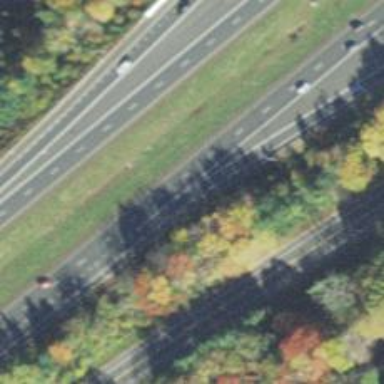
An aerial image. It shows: Asphalt motorway link.